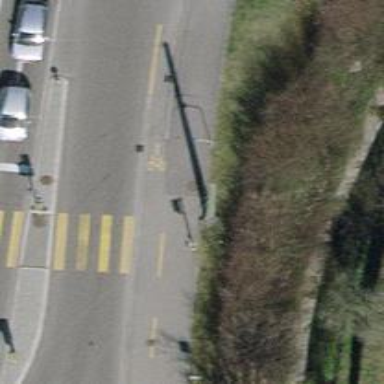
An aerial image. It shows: Asphalt path that serves as sidewalk.